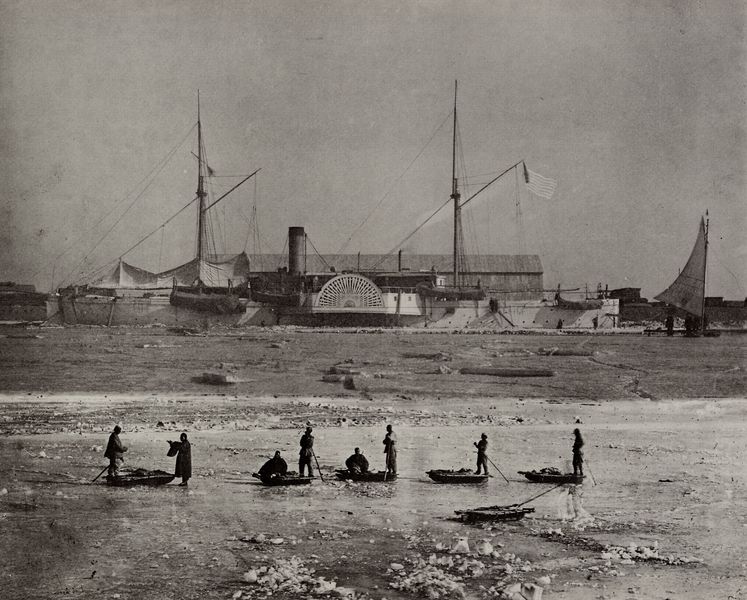
Titel: Die U.S.S. Monocacy trockengelegt während des Winters in Nordchina
Künstler: Chinesischer Photograph
Schlagwörter: dunkel, himmel, meer, schatten, wasser, weiß, fluss, landschaft, menschen, sand, ufer, femmes, grau, hell, licht, männer, schwarz, anlage, eis, gebäude, haus, tuch, leute, stehen, spiegelung, händler, arbeit, boot, boote, kamin, schornstein, gischt, küste, schiff, schiffe, segel, strand, wellen, fahne, fischer, mast, winter, amerika, schlot, hafen, kähne, rad, werft, masten, schaum, brandung, dampf, dampfer, dampfschiff, raddampfer, seile, wogen, reflexe, bucht, takelage, taue, ozean, segler, foto, fotografie, photographie, ebbe, stangen, kanu, watt, asien, schwarz weiss, scharz, trand, photo, china, eiß, schaumkronen, usa, bateaux, sechs, fotographie, fische, tuche, eau, zelt, voile, cheminée, rochers, schaufelraddampfer, mer, plage, schwarzweißw, navire, noir et blanc, hommes, sépia, invasion, rivage, bateau, sable, mänmner, mississippi, misissippie, océan, mats, pêcheurs, pêche, #menschen#, #boote, missisppi, pêcheur, vapeur, vage, chaloupes, chantier naval, mississipi, schiffcen